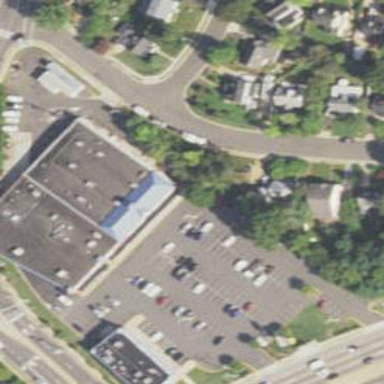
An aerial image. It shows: Retail area.